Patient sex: M
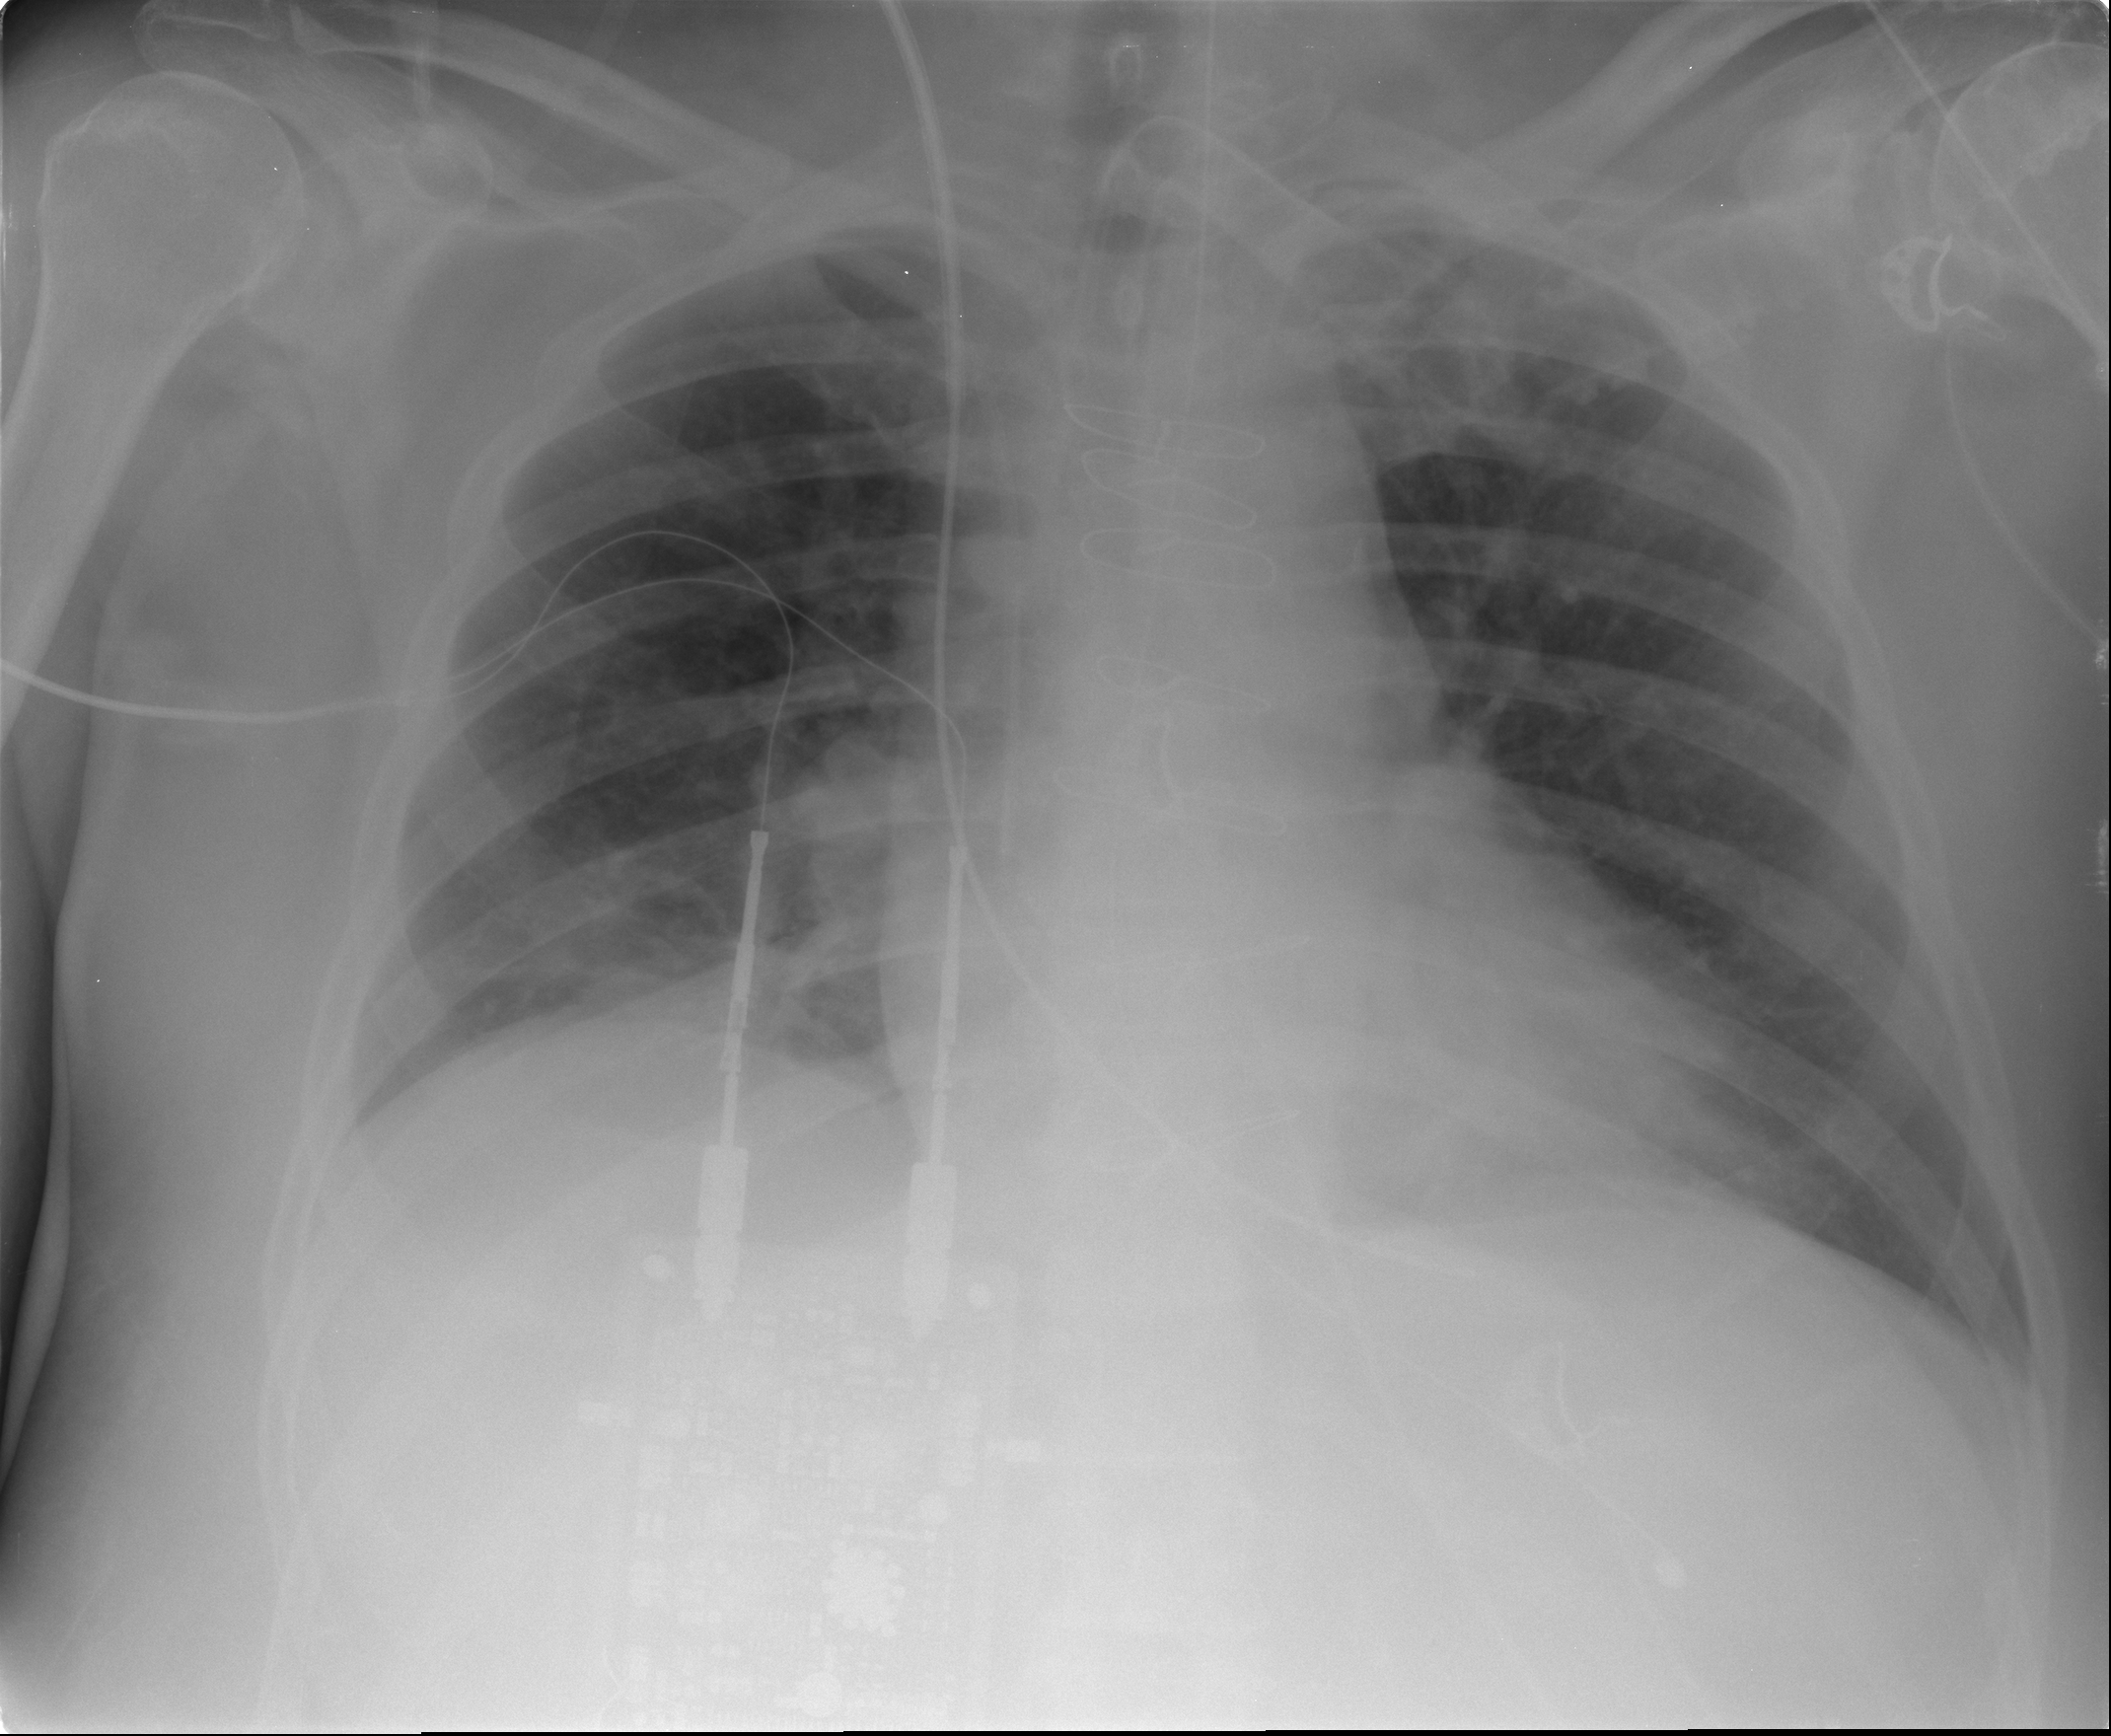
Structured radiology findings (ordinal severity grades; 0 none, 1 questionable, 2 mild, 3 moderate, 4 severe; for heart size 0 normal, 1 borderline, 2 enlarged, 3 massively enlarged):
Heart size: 1
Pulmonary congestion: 1
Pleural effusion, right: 0
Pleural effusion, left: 0
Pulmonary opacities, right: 0
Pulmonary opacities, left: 0
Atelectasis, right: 0
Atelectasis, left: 0